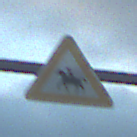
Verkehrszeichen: ReiterRechts
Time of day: SunriseSunset
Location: Outdoor (Beach)
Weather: PartlyCloudy
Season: NotSpecified
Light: Natural